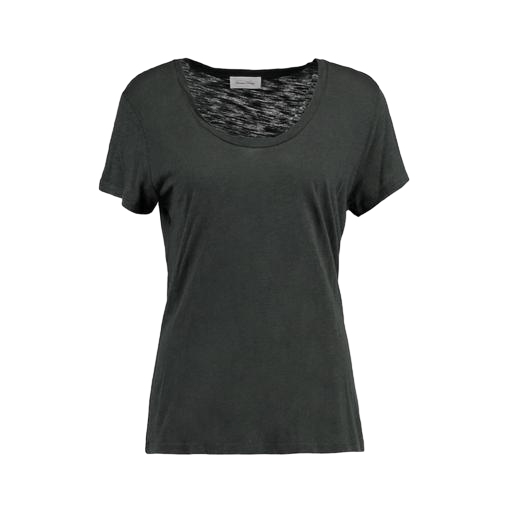
scoop-neck tee, scoop neck t-shirt, green scoop neck t-shirt, white background